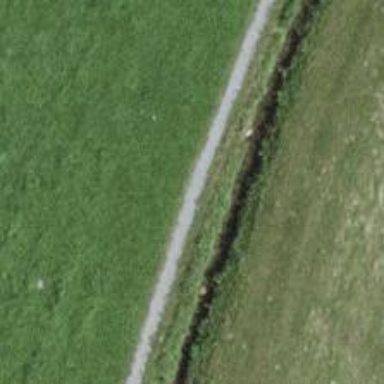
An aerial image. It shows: Unpaved path.